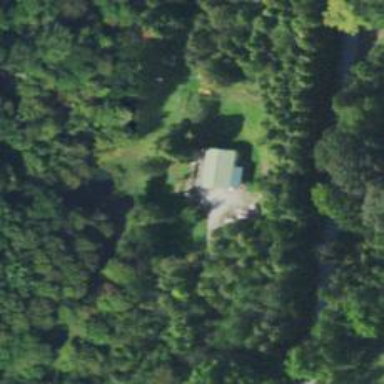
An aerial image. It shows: Driveway.